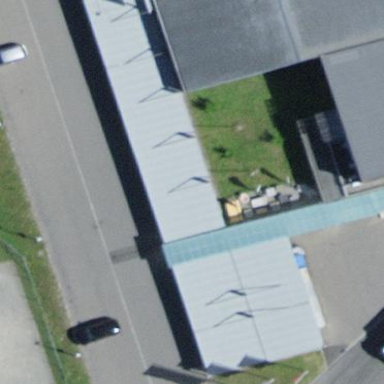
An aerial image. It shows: Parking area with surface.